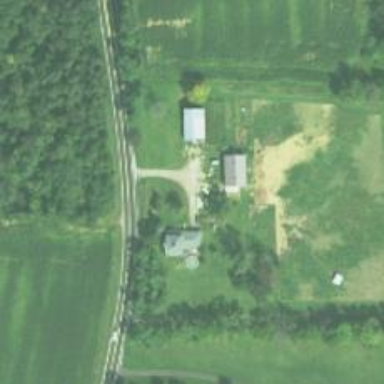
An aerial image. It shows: Driveway.